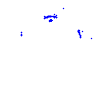
Particle: pion